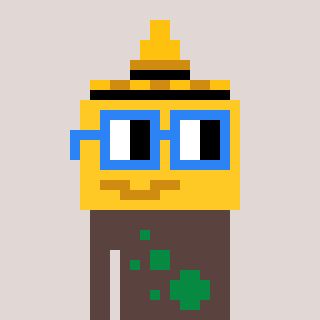
a pixel art character with square blue glasses, a mustard-shaped head and a darkbrown-colored body on a warm background